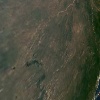
Label: land